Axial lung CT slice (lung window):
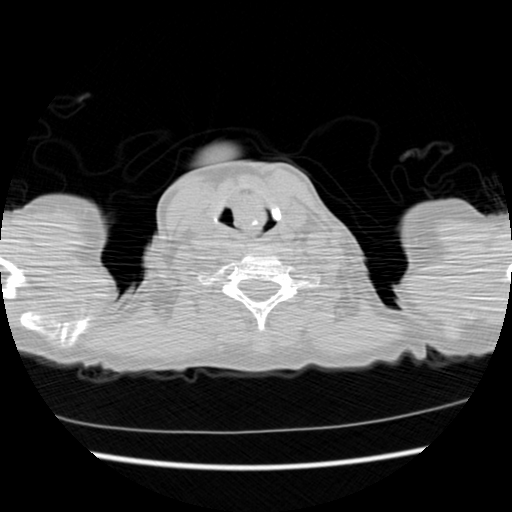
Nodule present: no